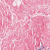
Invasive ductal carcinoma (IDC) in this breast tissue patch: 0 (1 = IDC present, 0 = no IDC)